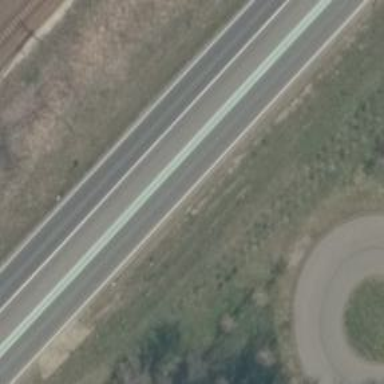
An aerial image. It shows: Turning loop on the road.